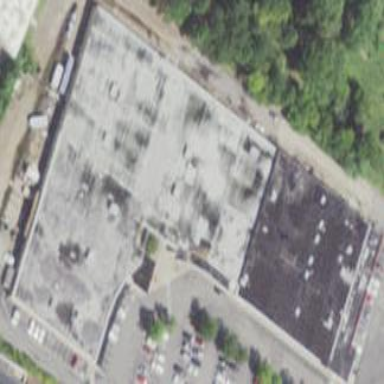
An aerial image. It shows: Retail building.